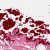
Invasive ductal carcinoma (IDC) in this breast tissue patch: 0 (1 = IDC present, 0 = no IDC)